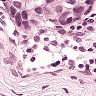
Metastatic tissue present: yes